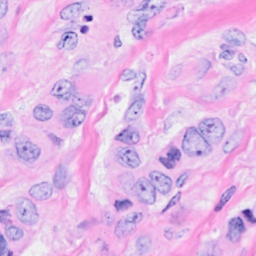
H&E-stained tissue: Breast